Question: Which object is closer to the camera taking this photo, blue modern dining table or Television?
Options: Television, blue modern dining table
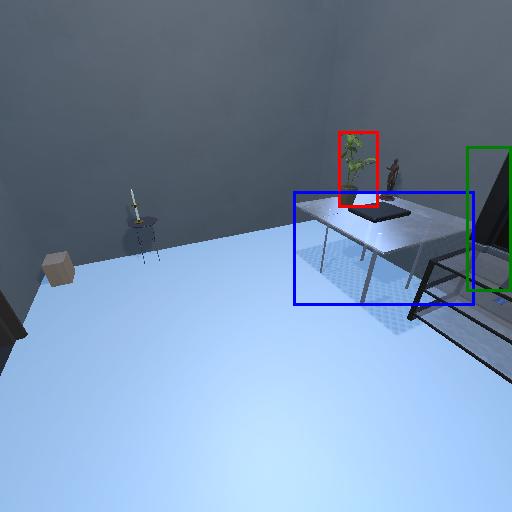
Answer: Television